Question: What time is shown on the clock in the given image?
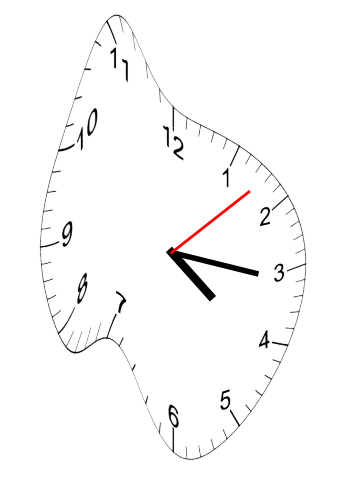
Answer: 04:16:08